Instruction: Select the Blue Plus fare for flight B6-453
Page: flights
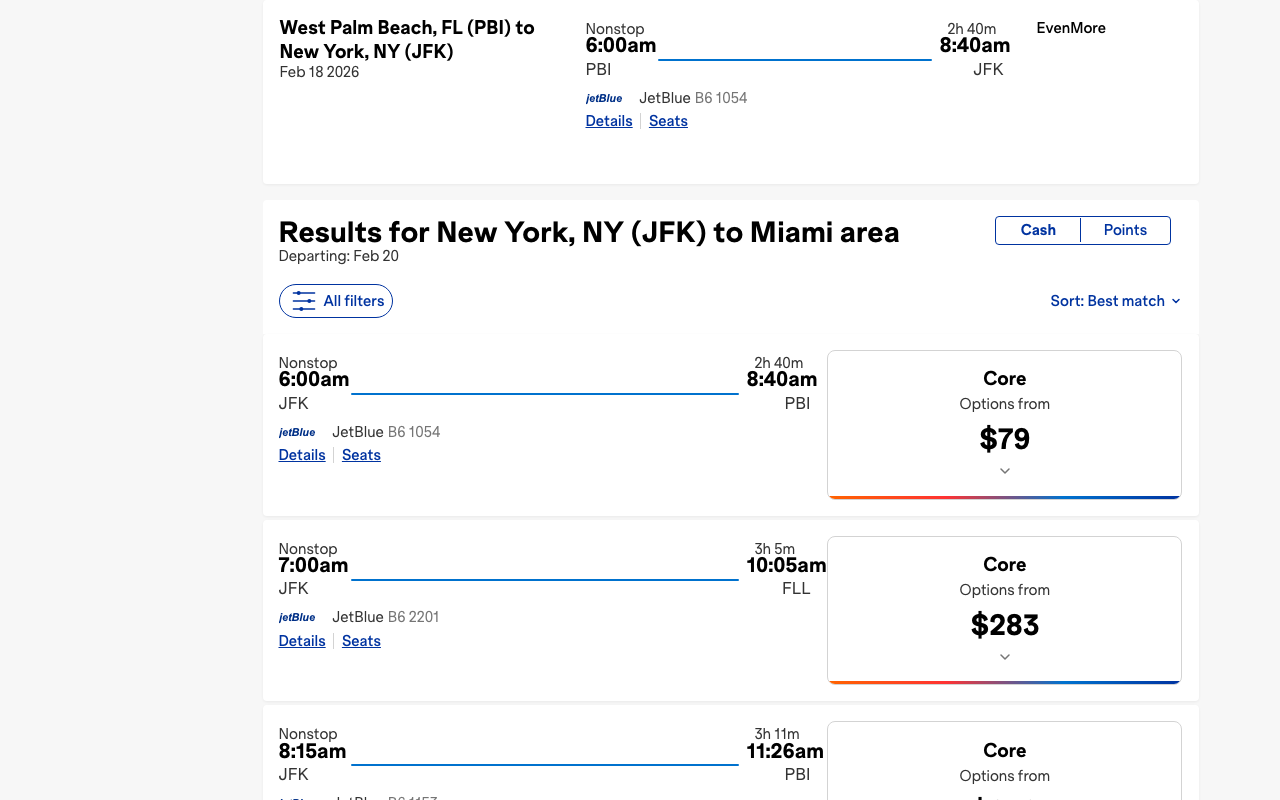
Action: click